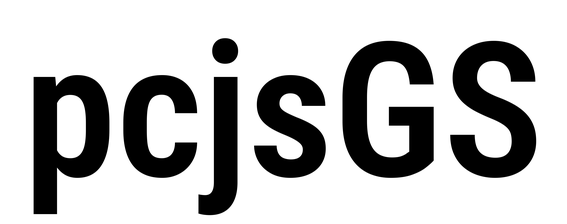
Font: Roboto_Condensed_SemiBold